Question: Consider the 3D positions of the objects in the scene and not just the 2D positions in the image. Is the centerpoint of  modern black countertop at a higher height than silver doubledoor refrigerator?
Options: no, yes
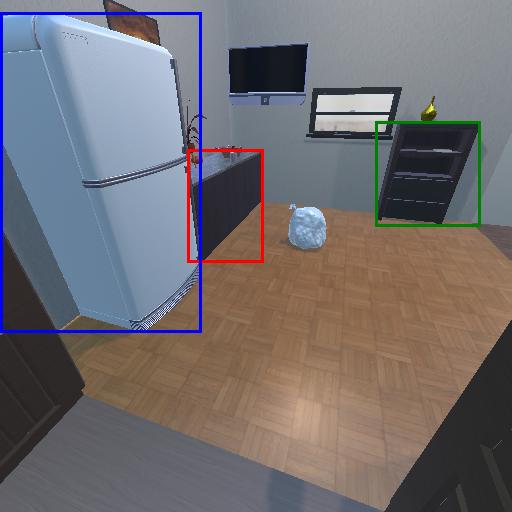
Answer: no